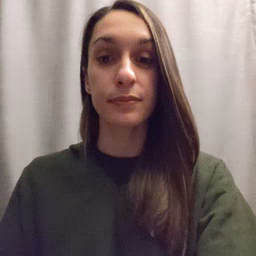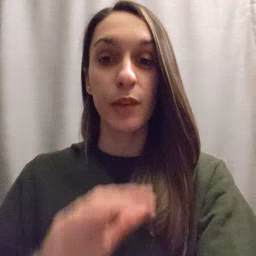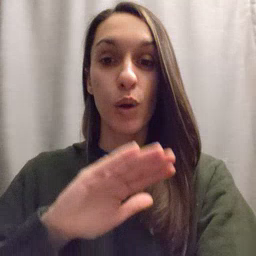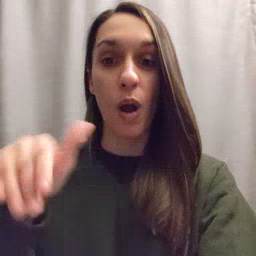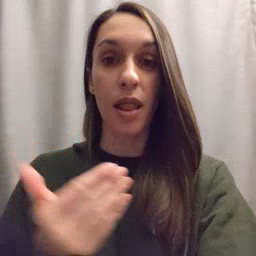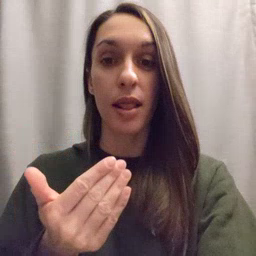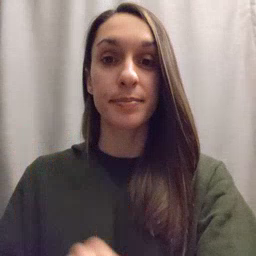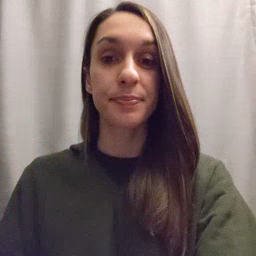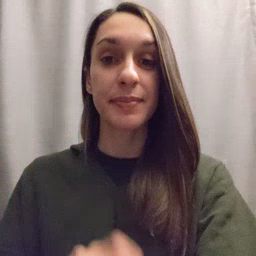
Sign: all